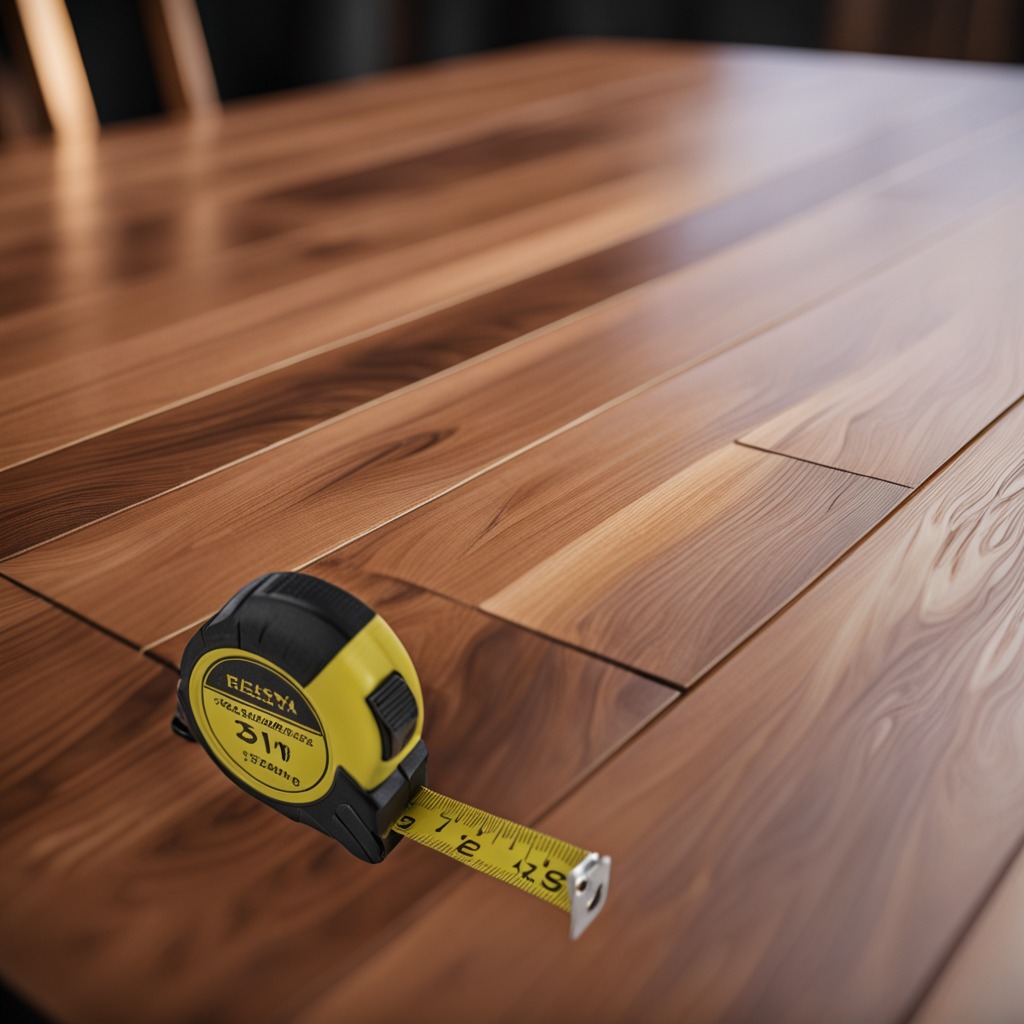
A measuring tape is lying on the wooden table in the carpentry studio.